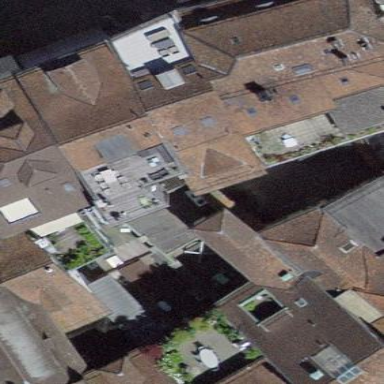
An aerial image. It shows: Building with roof made of roof tiles oriented across.